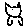
Label: cat